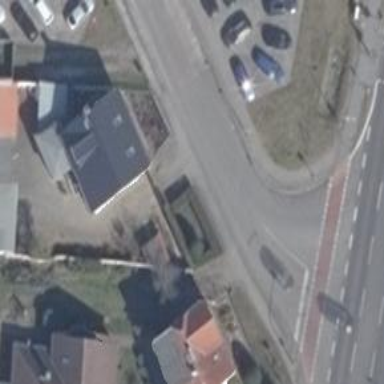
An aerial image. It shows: Residential road with sidewalk on the left side.